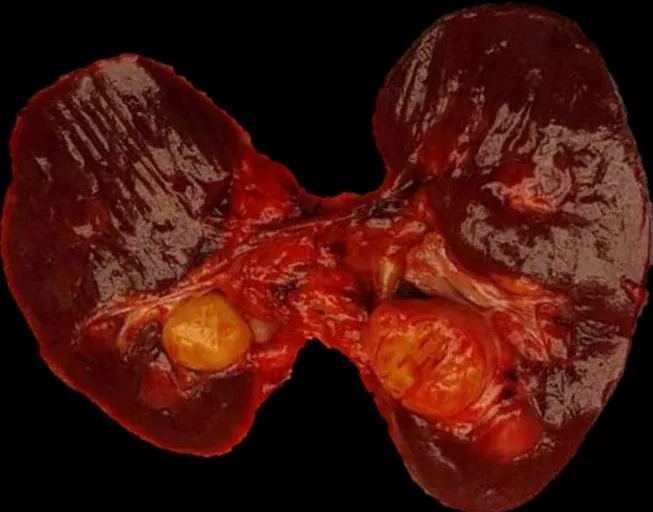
Gross examination demonstrates a well-circumscribed yellow tan nodular mass arising in the lower pole, near the hilum, of the right kidney.
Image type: radiology (ct)